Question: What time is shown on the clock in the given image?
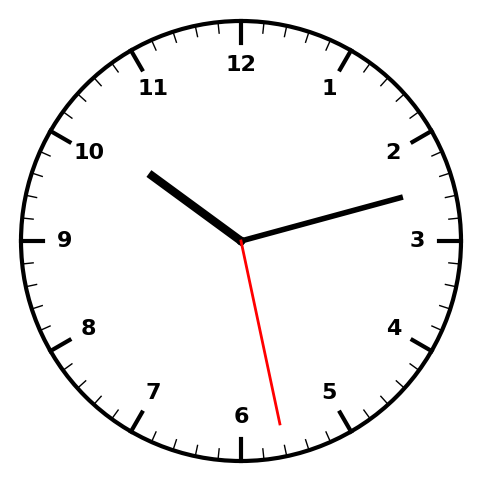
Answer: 10:12:28